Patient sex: M
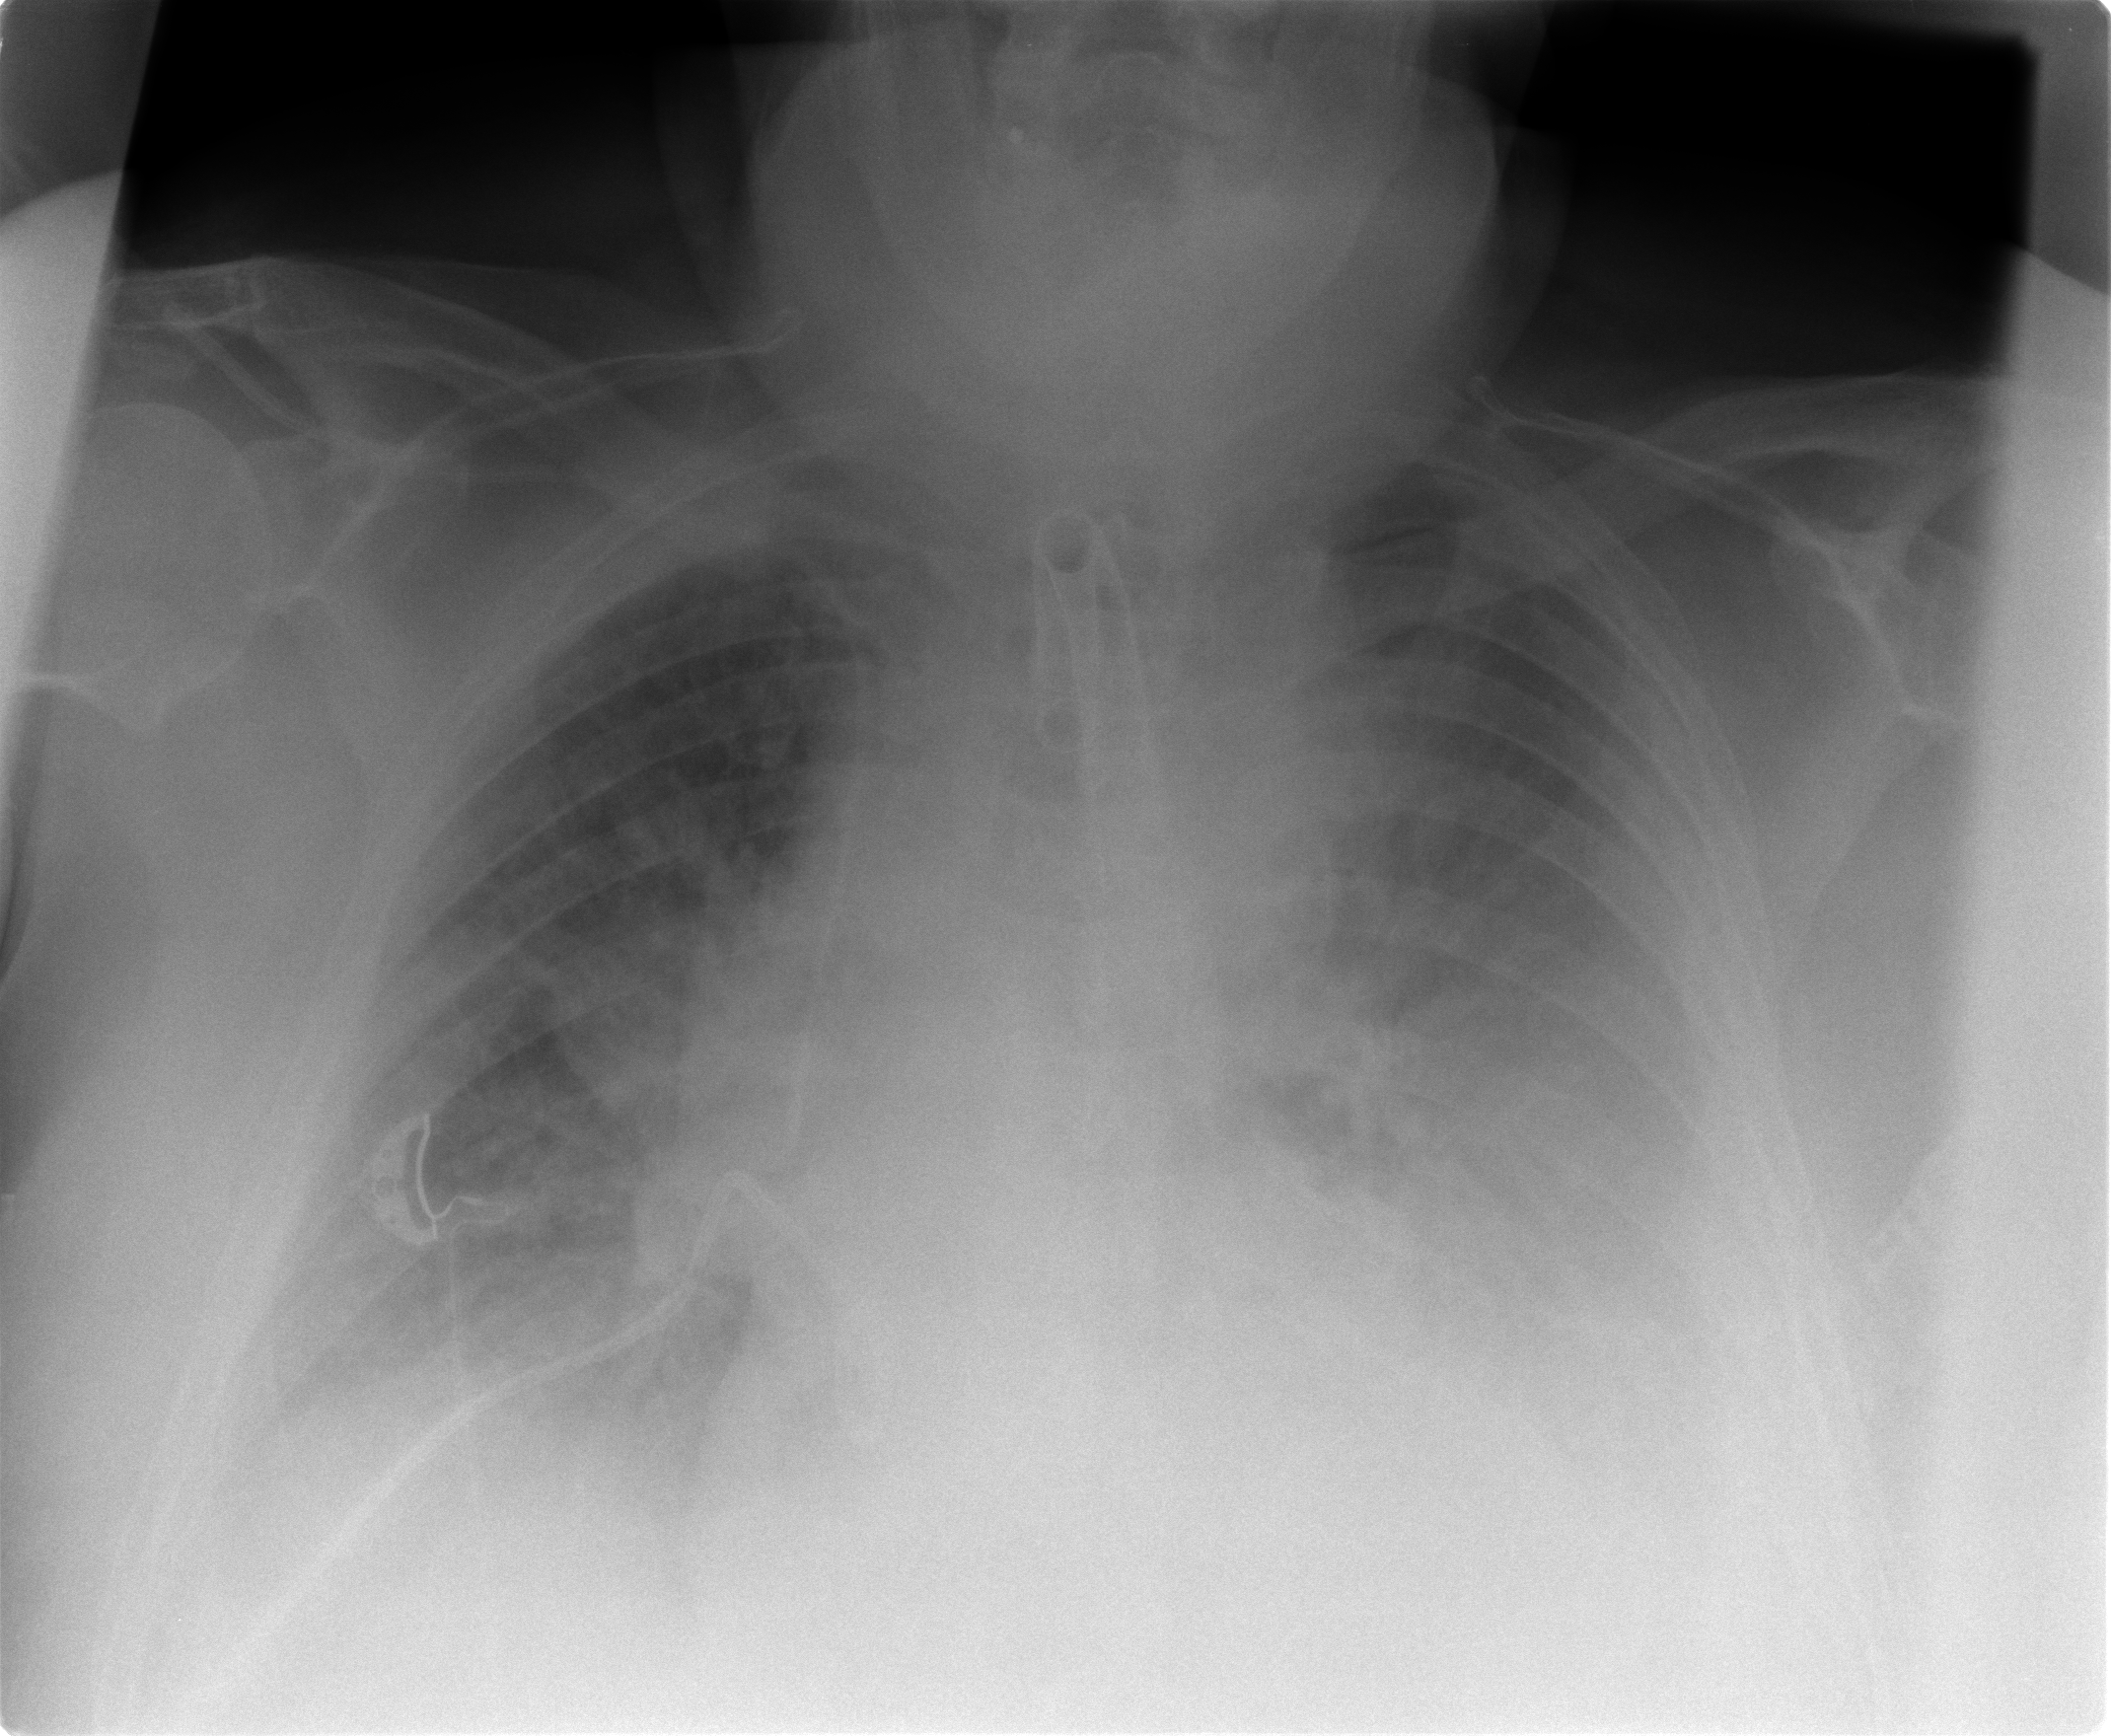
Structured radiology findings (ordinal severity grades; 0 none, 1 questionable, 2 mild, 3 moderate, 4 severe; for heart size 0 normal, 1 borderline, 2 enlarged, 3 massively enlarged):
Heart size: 2
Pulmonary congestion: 2
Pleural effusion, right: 3
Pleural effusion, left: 3
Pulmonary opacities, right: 3
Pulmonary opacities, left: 2
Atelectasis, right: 2
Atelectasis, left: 2